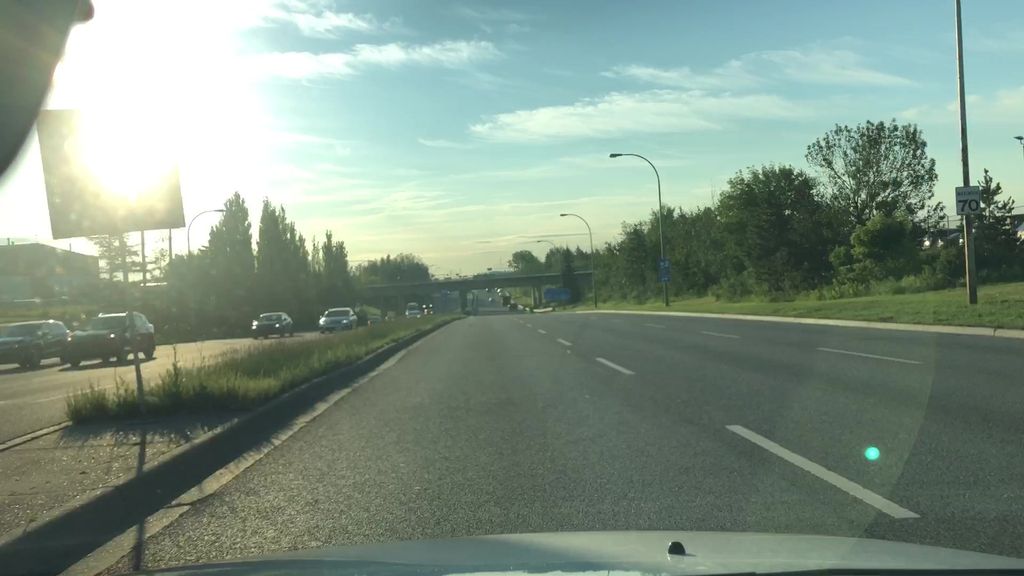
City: edmonton